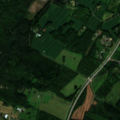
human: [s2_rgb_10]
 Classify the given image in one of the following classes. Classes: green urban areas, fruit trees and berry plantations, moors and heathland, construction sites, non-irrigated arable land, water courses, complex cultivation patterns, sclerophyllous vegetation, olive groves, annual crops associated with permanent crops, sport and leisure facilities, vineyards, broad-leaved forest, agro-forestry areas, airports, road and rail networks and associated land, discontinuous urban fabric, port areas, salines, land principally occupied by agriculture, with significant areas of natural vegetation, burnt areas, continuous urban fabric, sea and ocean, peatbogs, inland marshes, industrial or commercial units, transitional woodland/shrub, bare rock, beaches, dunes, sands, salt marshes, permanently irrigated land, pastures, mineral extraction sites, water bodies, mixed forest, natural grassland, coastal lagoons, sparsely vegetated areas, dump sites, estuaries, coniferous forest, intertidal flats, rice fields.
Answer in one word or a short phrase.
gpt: land principally occupied by agriculture, with significant areas of natural vegetation, coniferous forest, mixed forest